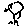
Label: bird